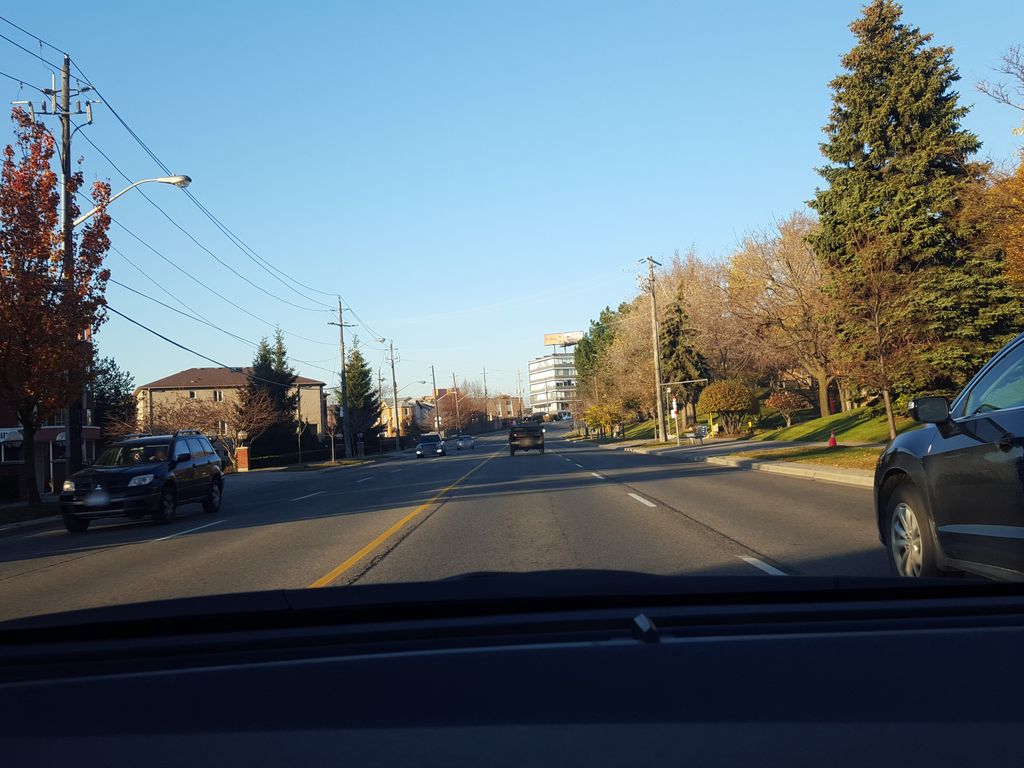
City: toronto